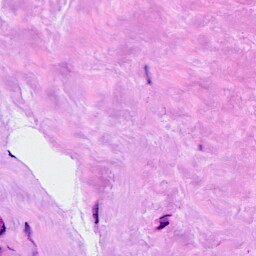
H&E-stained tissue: Breast